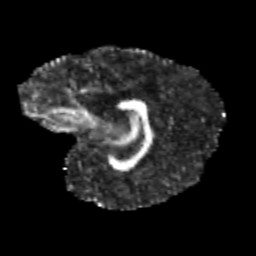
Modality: FA
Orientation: sagittal
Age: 12
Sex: female
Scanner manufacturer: siemens
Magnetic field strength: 3 T
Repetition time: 3.8 s
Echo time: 0.07 s